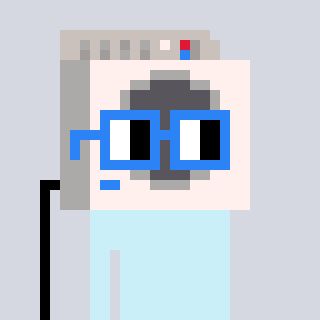
a pixel art character with square blue glasses, a washing machine-shaped head and a orange-colored body on a cool background